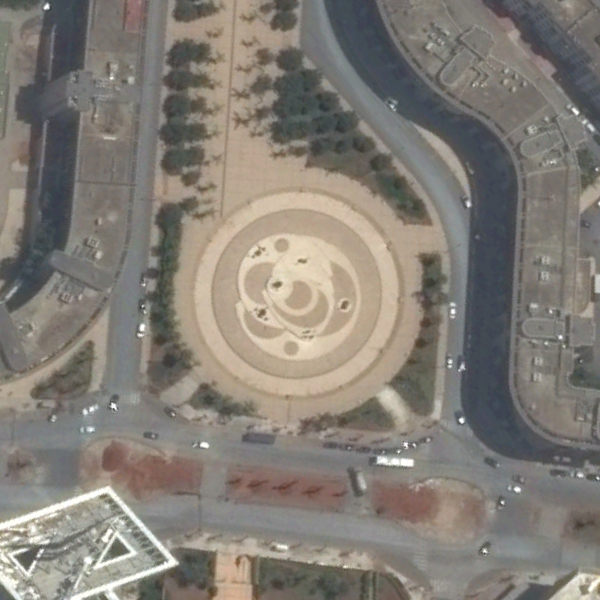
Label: Square